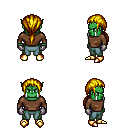
a pixel art fantasy rpg character, male body template, orc, green skin, brown long-sleeve shirt, teal pants, blonde ponytail hairstyle, metal gloves, gold boots, four views (front, back, left, right), 2x2 character sprite sheet, small pixel art, hard edges, no anti-aliasing